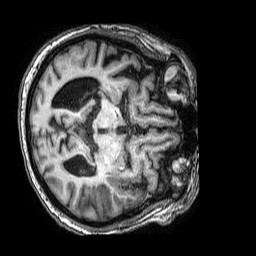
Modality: T1w
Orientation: axial
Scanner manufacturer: philips
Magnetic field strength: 3 T
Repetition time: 0.00714 s
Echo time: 0.0033 s